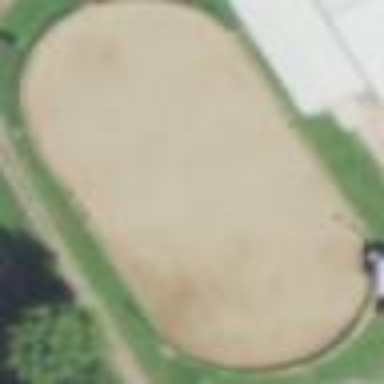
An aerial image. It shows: Equestrian pitch for leisure land sports.